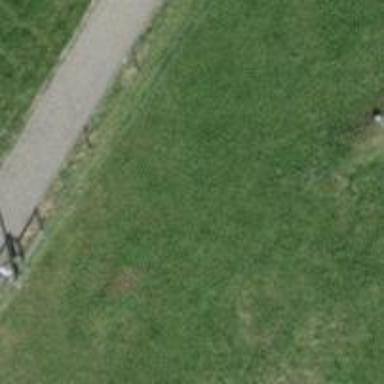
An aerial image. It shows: Bench.